Aerial crown-view tile of a tropical tree (Barro Colorado Island, Panama), acquired 20250915:
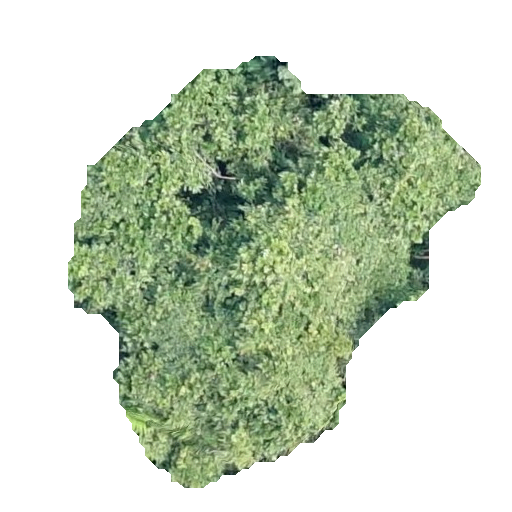
Species: Anacardium excelsum
GBIF accepted scientific name: Anacardium excelsum
Crown area: 160.34 m²